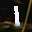
Label: 1